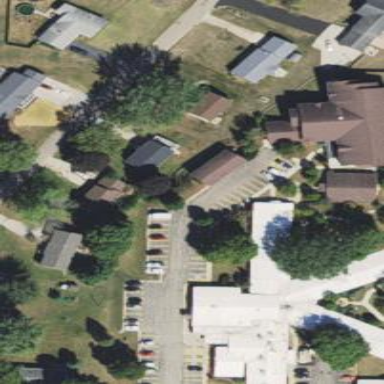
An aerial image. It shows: Nursing home building.